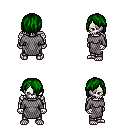
a pixel art fantasy rpg character, male body template, skeleton, chain mail, metal pants, green bangs hairstyle, four views (front, back, left, right), 2x2 character sprite sheet, small pixel art, hard edges, no anti-aliasing